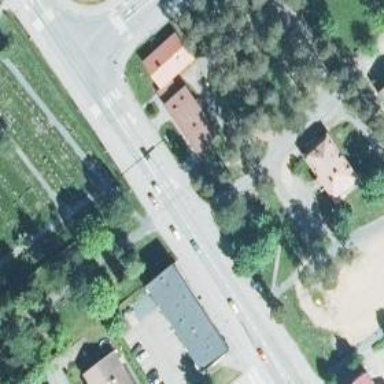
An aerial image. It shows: Cycleway.